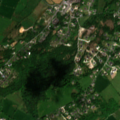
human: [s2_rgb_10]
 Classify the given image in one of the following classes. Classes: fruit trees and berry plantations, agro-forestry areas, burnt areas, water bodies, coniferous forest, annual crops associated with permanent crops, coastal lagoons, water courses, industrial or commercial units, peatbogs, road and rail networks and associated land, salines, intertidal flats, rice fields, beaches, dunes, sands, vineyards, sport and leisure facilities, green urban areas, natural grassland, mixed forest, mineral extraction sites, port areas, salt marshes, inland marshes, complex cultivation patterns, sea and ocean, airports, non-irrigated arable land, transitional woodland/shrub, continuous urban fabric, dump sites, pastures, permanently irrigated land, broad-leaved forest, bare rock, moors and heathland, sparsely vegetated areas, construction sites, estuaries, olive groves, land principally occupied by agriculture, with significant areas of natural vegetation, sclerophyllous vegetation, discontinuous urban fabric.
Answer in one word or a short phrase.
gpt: discontinuous urban fabric, pastures, broad-leaved forest